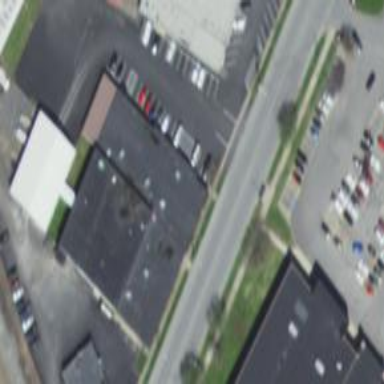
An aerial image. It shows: Commercial building.